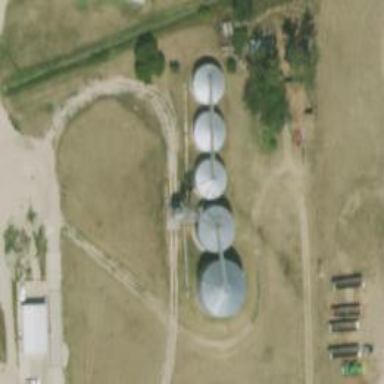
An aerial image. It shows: Silo.